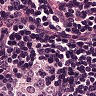
Metastatic tissue present: no